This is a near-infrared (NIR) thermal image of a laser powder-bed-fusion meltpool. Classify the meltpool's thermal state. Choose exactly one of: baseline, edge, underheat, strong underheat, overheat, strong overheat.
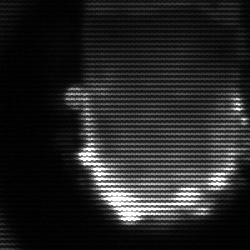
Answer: baseline